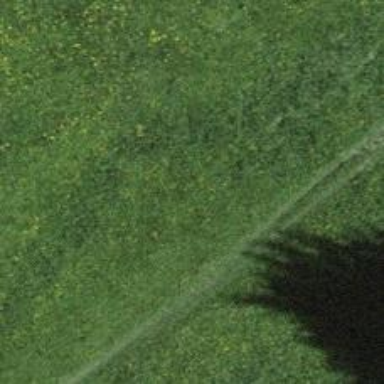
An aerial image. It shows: Grassy path.